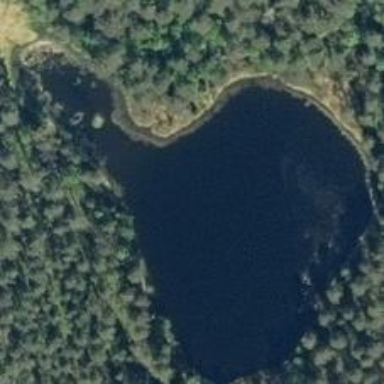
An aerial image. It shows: Beautiful lake surrounded by nature.